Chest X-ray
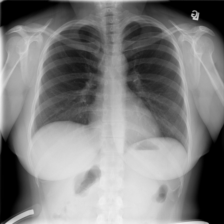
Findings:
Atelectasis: negative
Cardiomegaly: negative
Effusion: negative
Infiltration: negative
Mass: negative
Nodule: negative
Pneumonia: negative
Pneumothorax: negative
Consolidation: negative
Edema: negative
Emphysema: negative
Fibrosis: negative
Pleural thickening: negative
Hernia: negative